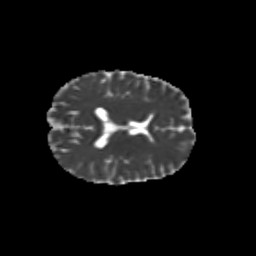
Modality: MD
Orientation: axial
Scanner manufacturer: siemens
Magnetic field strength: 3 T
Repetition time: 9.2 s
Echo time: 0.084 s